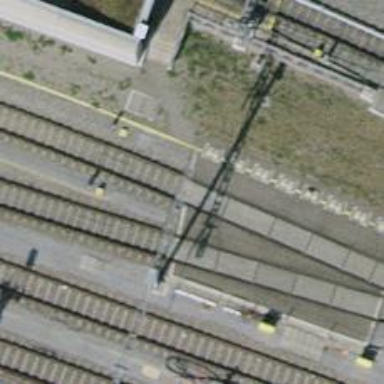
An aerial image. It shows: Uncontrolled railway crossing.